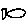
Label: fish